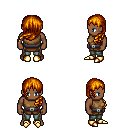
a pixel art fantasy rpg character, male body template, human, dark skin, leather chest armor, teal pants, dark blonde left-swept hairstyle, gold boots, four views (front, back, left, right), 2x2 character sprite sheet, small pixel art, hard edges, no anti-aliasing